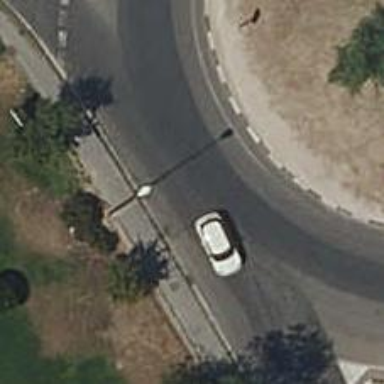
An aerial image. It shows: Secondary road with asphalt surface leading to roundabout junction.